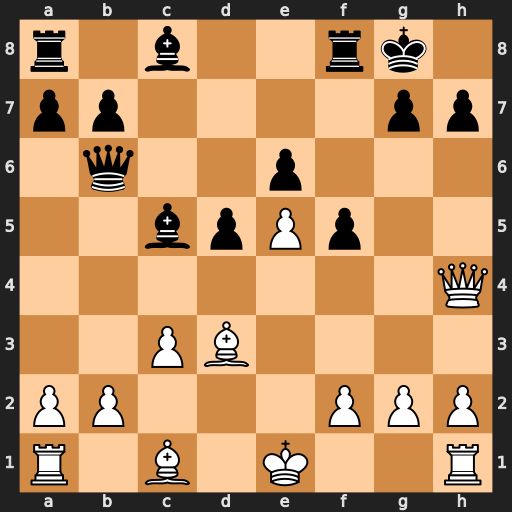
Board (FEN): r1b2rk1/pp4pp/1q2p3/2bpPp2/7Q/2PB4/PP3PPP/R1B1K2R
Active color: w
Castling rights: KQ
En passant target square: -
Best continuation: b4 Qc7 bxc5